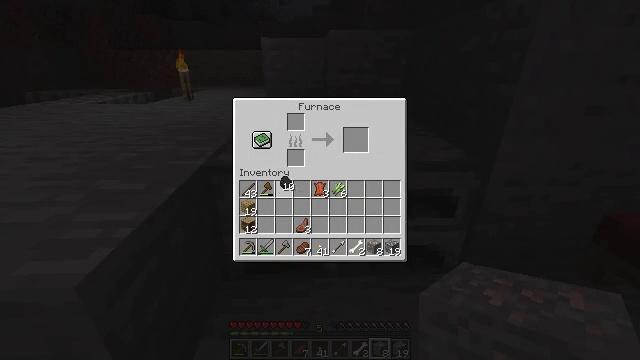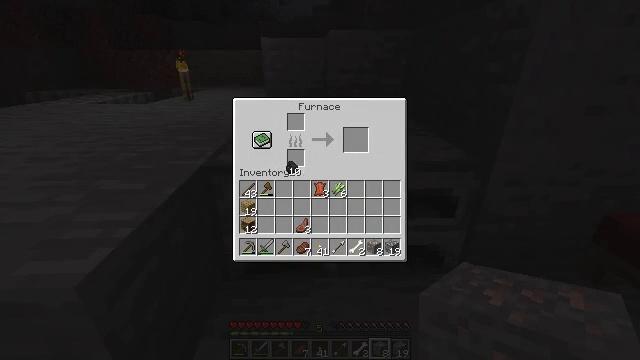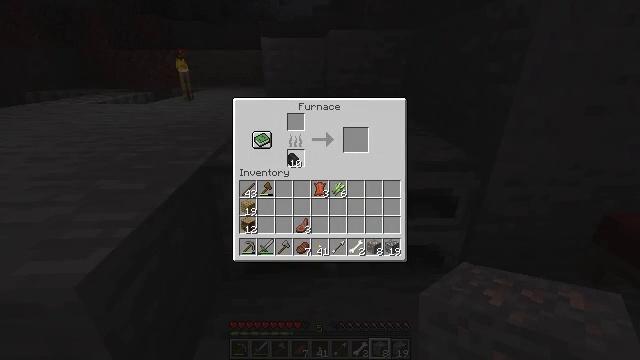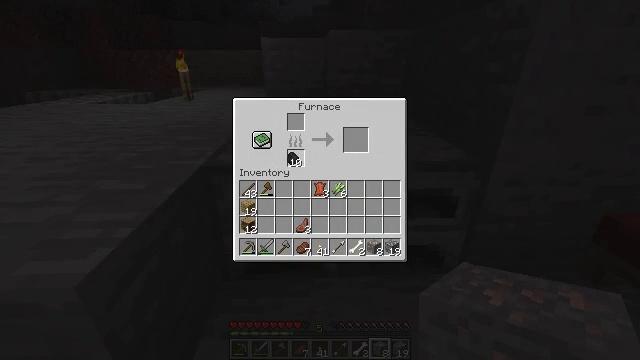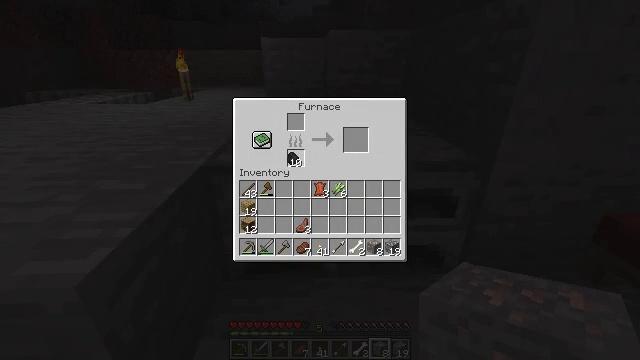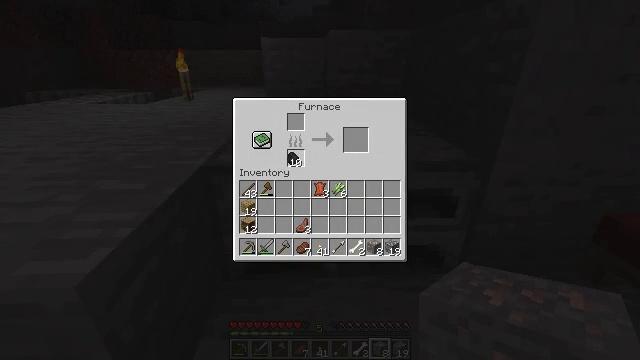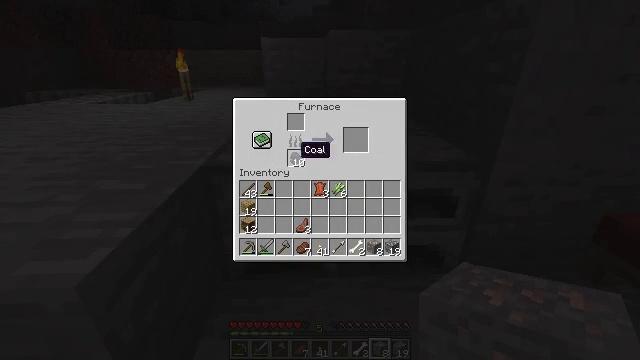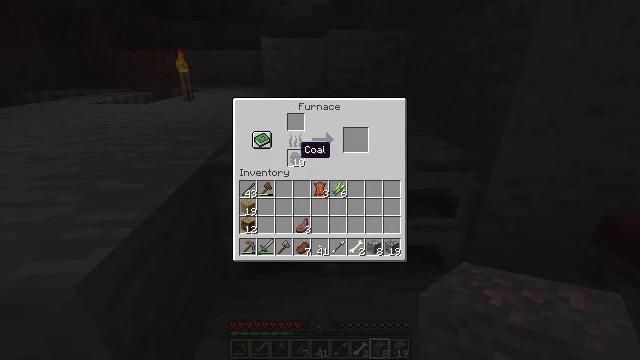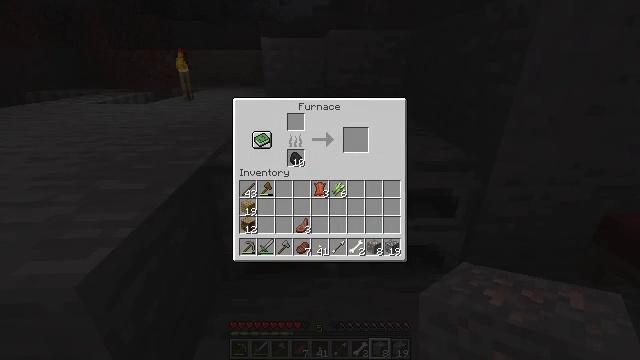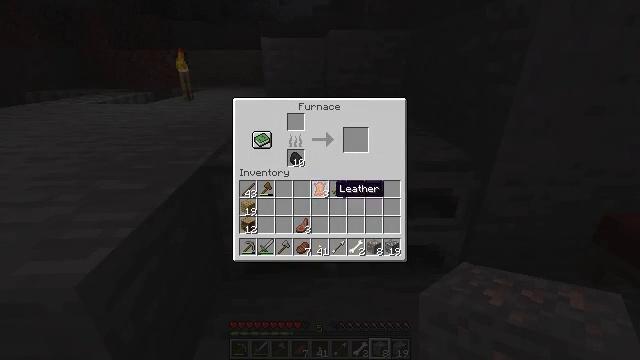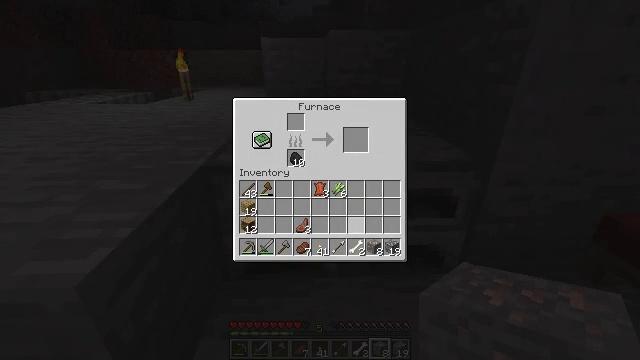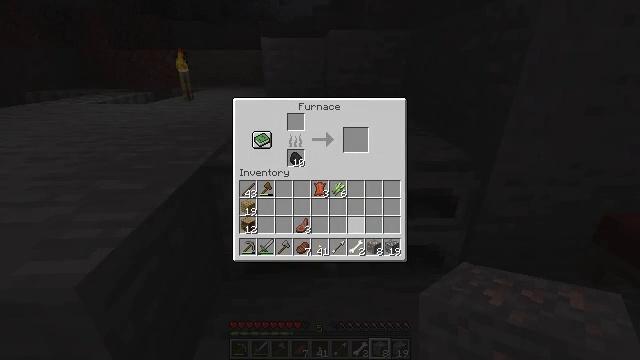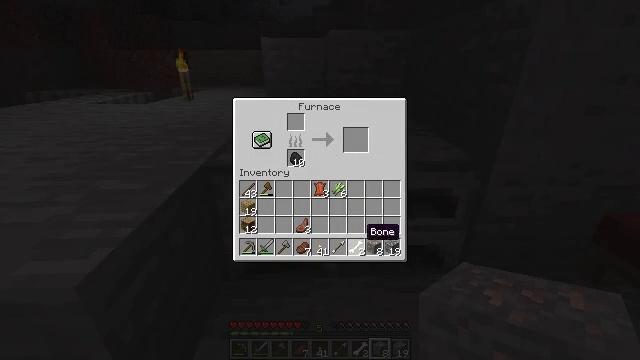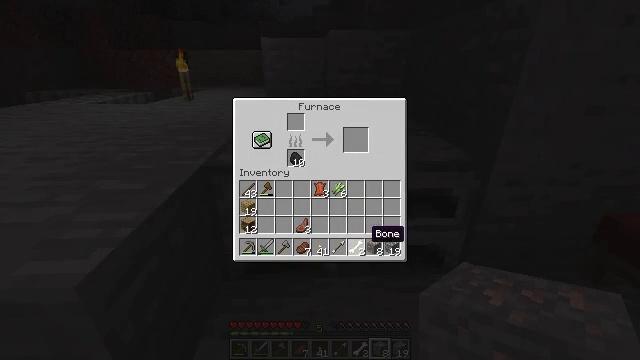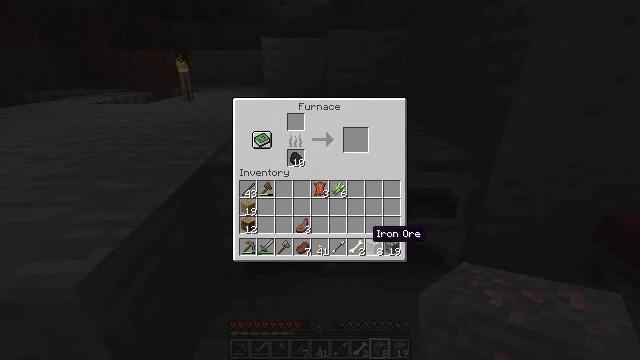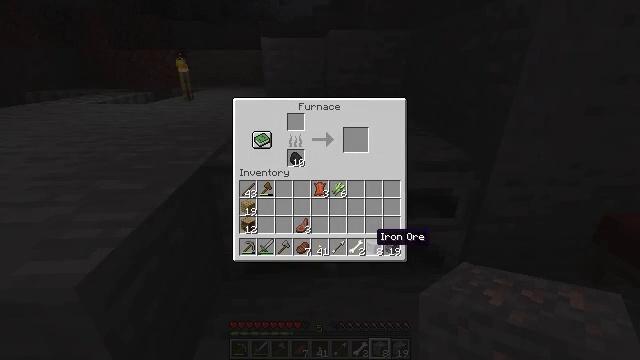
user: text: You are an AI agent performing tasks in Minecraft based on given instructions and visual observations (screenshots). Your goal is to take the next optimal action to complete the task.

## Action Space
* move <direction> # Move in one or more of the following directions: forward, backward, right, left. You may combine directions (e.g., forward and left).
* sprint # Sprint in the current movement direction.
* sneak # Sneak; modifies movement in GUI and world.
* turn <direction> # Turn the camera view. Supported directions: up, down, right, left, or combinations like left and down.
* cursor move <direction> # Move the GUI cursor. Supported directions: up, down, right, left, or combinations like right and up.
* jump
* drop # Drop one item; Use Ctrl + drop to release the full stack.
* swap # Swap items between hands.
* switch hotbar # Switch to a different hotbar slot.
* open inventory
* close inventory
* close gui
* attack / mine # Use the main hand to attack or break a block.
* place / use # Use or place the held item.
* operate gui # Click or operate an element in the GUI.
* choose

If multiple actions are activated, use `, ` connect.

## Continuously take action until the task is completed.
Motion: motion action
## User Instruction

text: Left click to break the red bed.
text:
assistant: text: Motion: cursor move up
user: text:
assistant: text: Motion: cursor move up
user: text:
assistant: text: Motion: no_op
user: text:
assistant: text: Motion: operate gui
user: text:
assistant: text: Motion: operate gui
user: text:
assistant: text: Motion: no_op
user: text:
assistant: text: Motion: no_op
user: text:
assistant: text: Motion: cursor move right and down
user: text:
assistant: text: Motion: sneak, cursor move right and down
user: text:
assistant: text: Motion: sneak, cursor move right and down
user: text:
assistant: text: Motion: sneak, cursor move down
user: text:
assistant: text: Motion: sneak, cursor move down
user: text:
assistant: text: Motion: sneak
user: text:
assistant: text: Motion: sneak
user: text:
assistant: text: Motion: sneak
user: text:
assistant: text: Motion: sneak
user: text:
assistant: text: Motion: sneak
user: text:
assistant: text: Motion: sneak, operate gui
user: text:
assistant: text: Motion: sneak, operate gui
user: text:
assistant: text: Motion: sneak
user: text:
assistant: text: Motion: sneak
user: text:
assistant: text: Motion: sneak
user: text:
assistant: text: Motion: sneak
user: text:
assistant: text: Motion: close gui
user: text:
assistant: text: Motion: turn up, open inventory
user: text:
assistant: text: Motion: move forward, turn left and up, open inventory
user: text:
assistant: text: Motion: move forward, turn left and up
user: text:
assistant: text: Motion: move forward, turn left and up
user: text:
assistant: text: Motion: move forward, turn left, jump
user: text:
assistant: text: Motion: move forward, turn left, jump